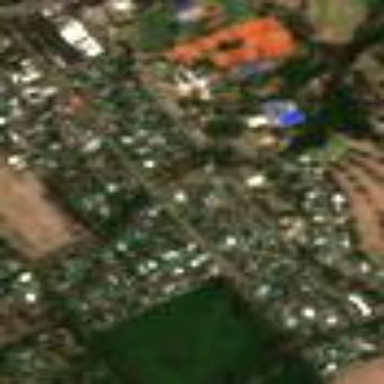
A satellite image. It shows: Gated residential area.